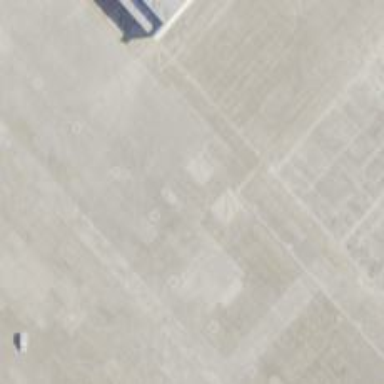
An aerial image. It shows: Image of taxiway at airport.